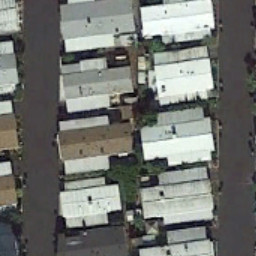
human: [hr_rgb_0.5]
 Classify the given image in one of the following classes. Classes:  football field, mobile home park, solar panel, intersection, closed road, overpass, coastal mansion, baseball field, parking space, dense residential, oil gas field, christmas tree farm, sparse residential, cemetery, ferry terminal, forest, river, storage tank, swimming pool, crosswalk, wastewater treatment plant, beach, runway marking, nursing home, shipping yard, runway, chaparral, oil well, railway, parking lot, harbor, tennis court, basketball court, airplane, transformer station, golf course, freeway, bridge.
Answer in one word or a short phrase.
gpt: mobile home park